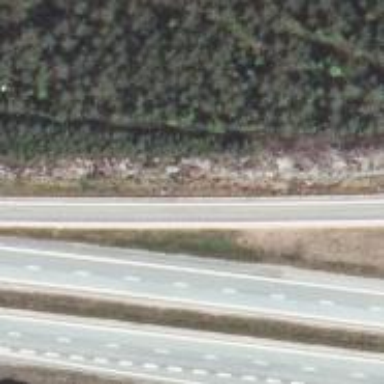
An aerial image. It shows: Motorway link road with asphalt surface. The road belongs to the tertiary functional class.